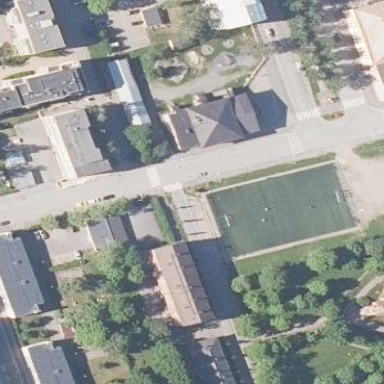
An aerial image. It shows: Soccer pitch with artificial turf designed for leisure and sports activities.